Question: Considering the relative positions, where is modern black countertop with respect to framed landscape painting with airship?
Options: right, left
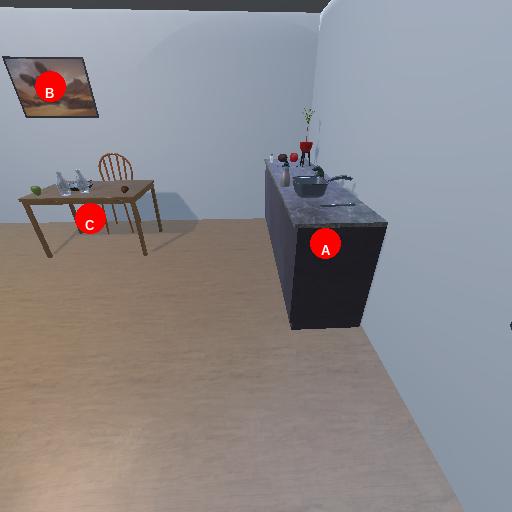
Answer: right